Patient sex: F
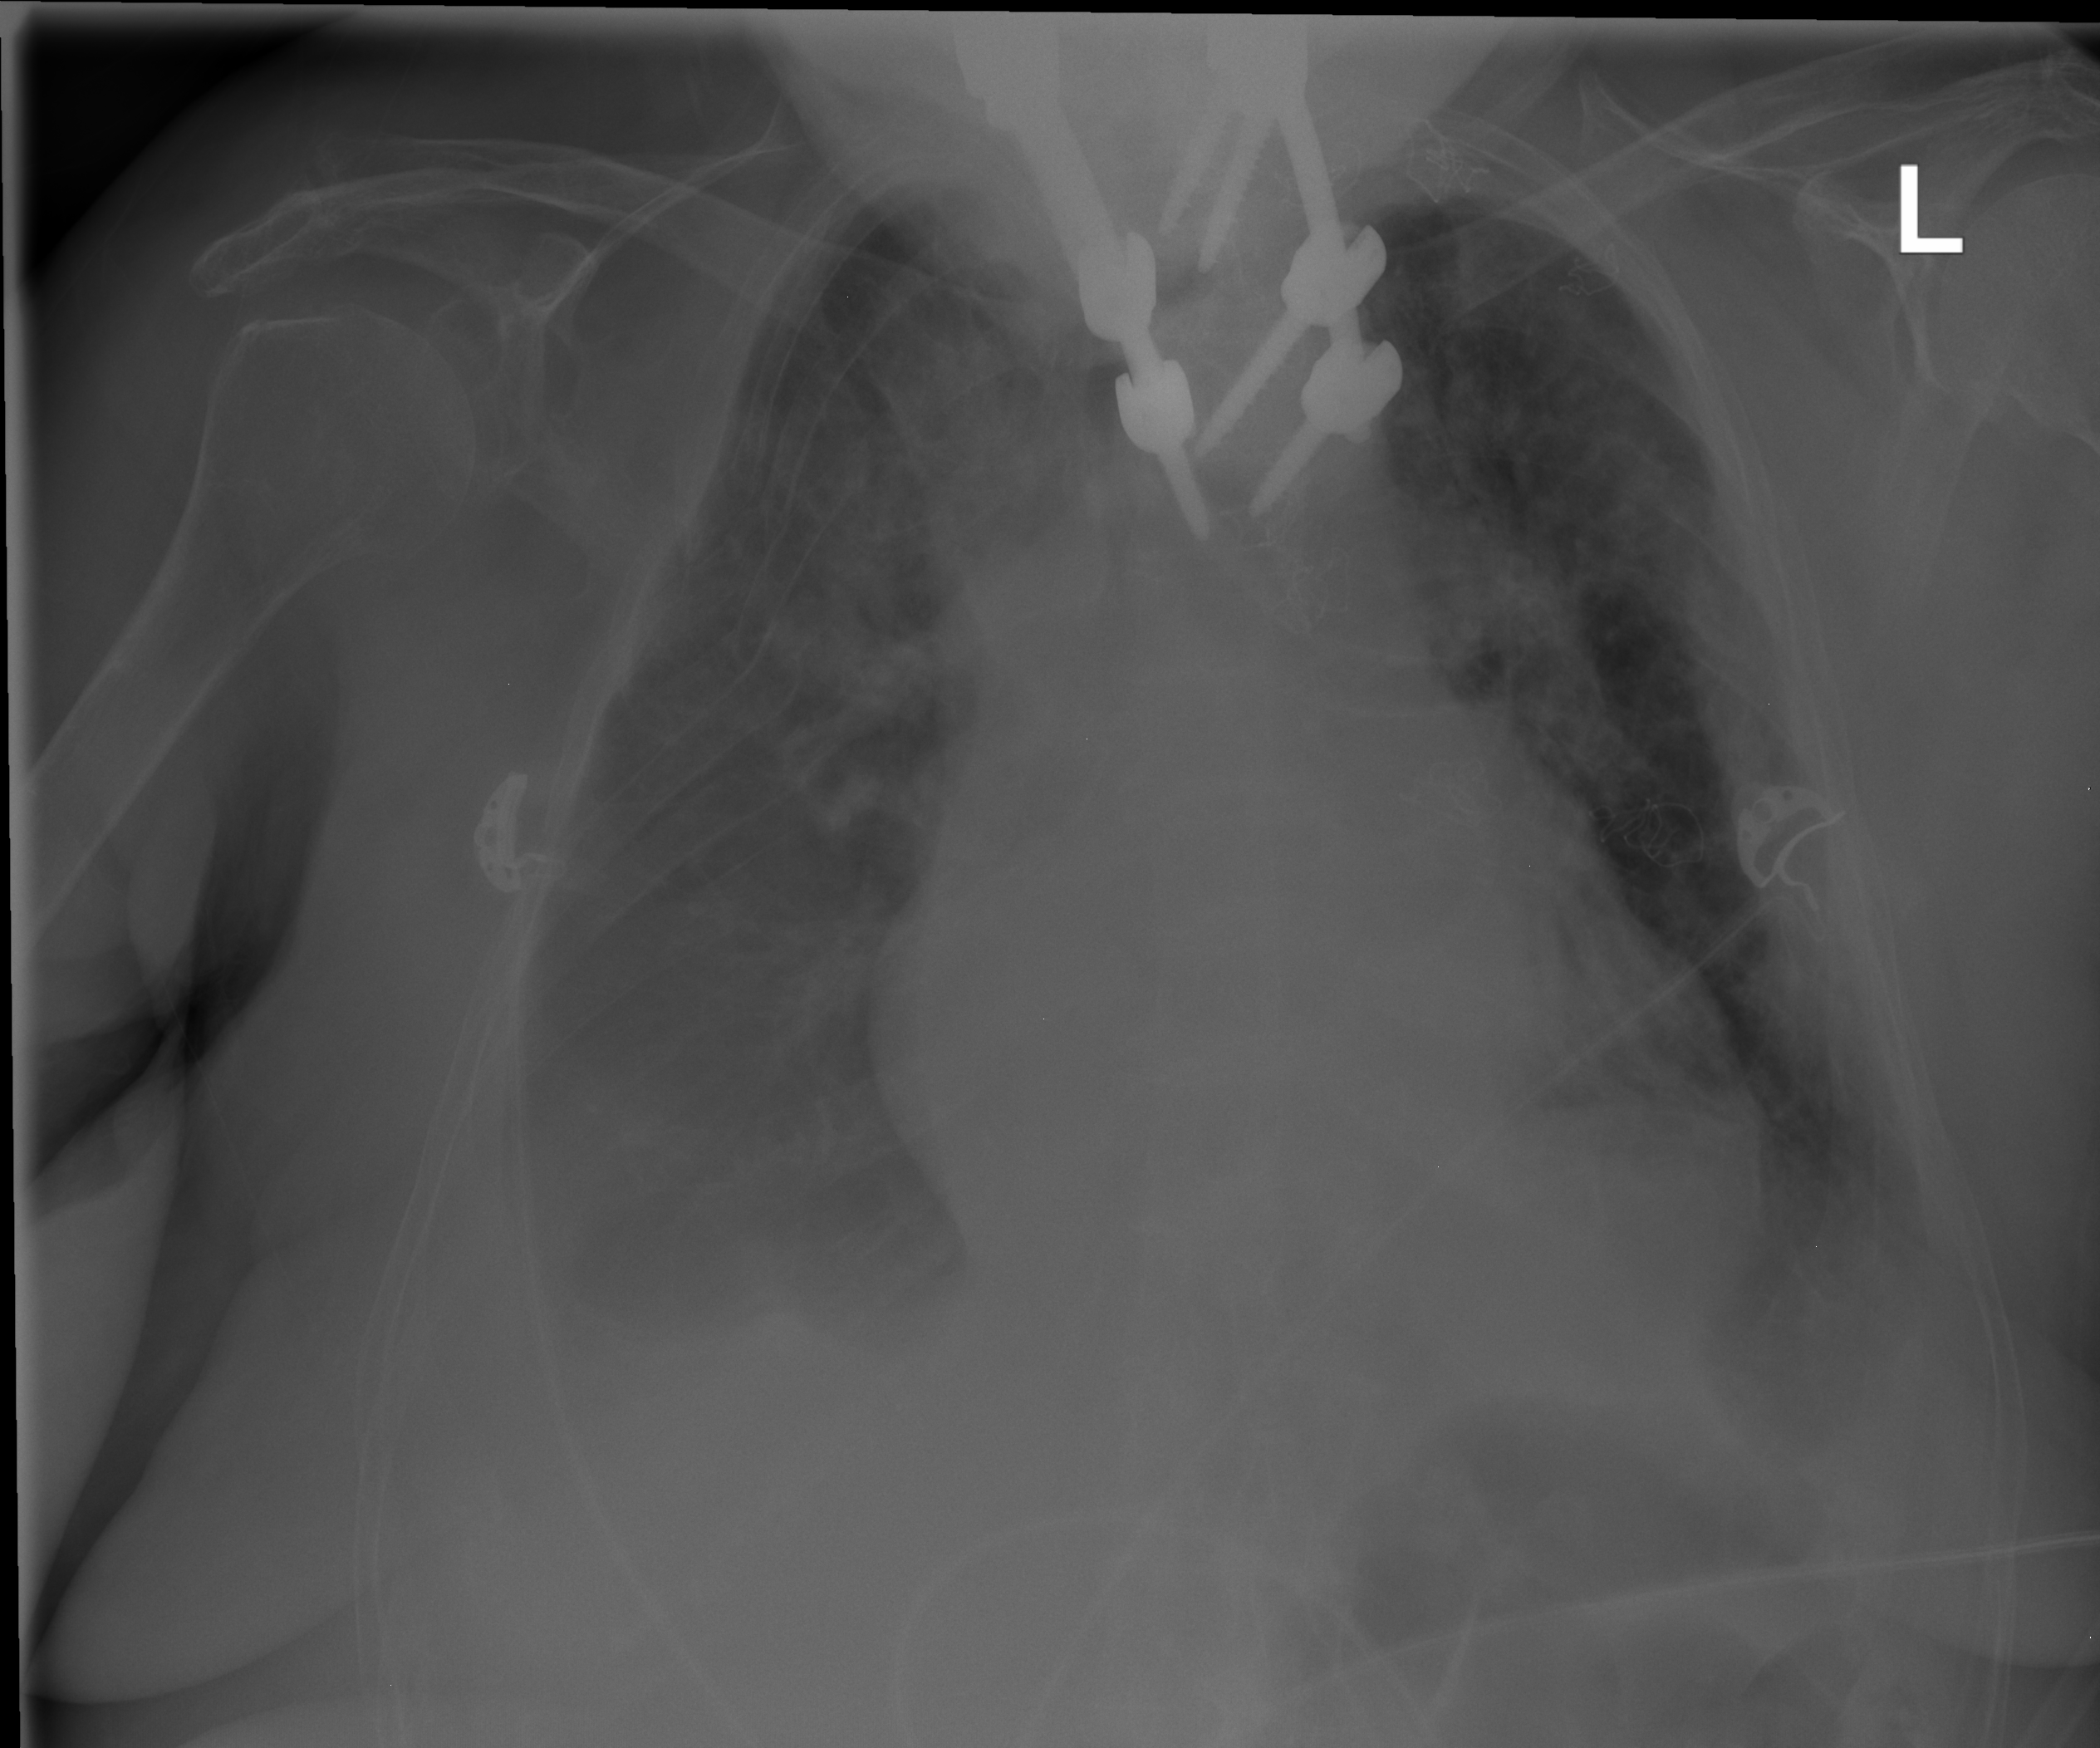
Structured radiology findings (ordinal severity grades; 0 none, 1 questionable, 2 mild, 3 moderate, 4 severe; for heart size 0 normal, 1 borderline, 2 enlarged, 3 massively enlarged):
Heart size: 2
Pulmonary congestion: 2
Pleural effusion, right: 3
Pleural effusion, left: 2
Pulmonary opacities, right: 0
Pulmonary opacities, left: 2
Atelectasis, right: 2
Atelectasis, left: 2